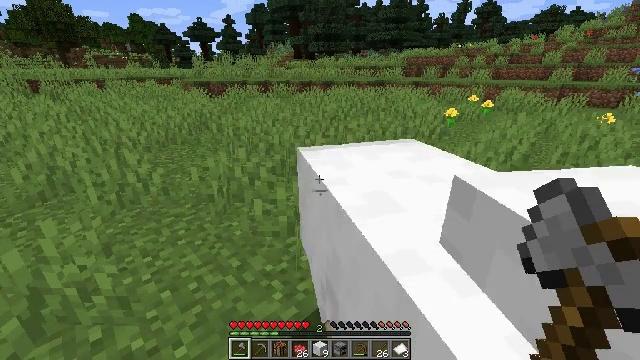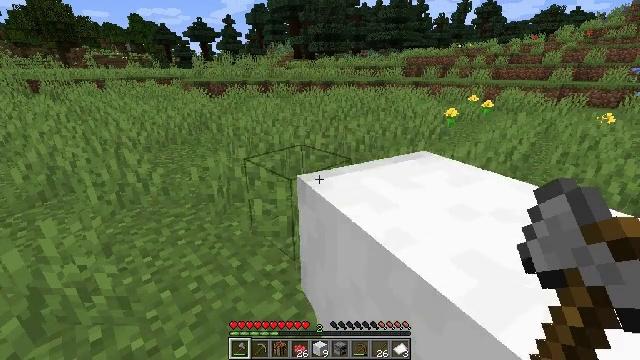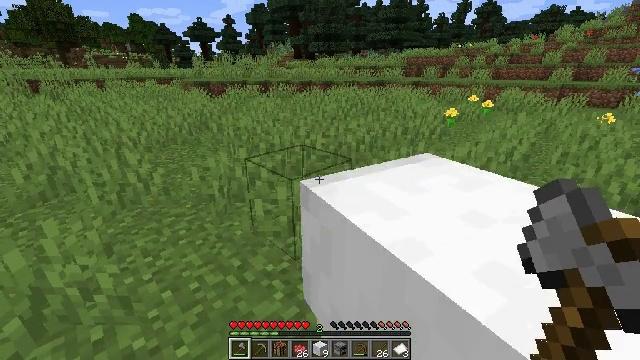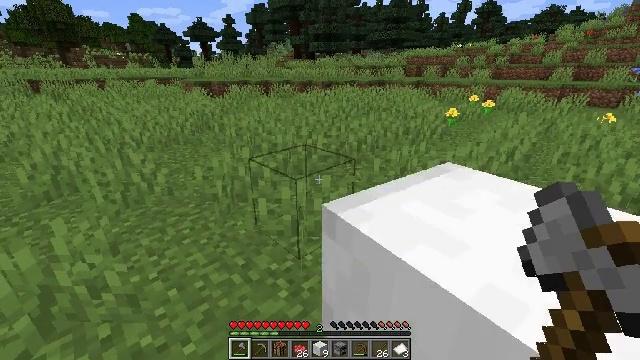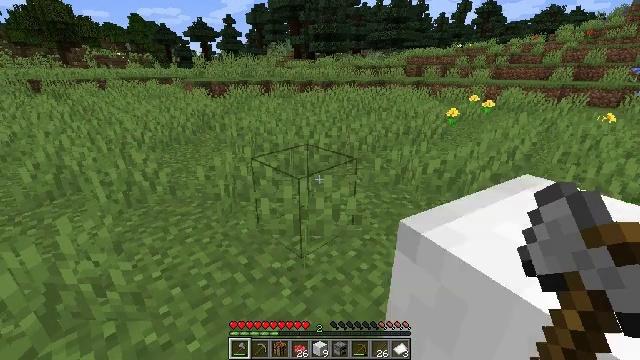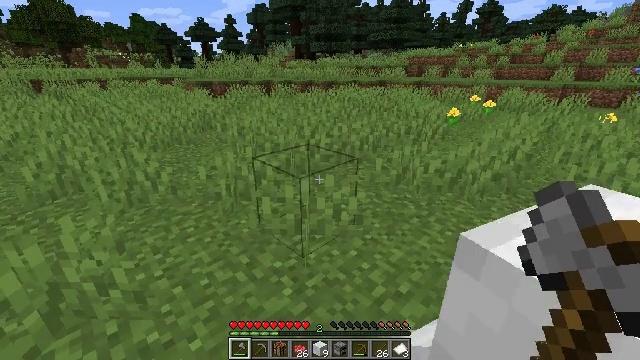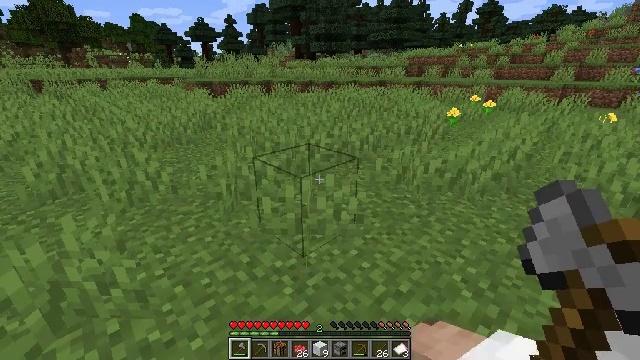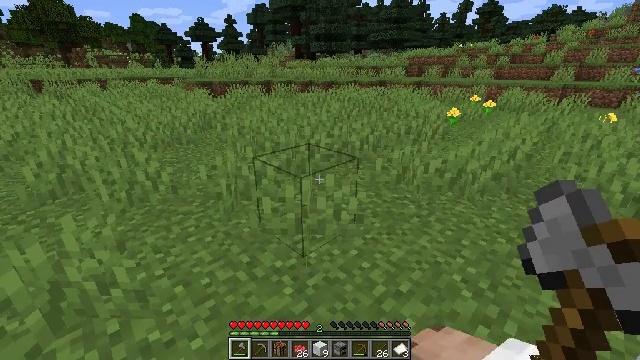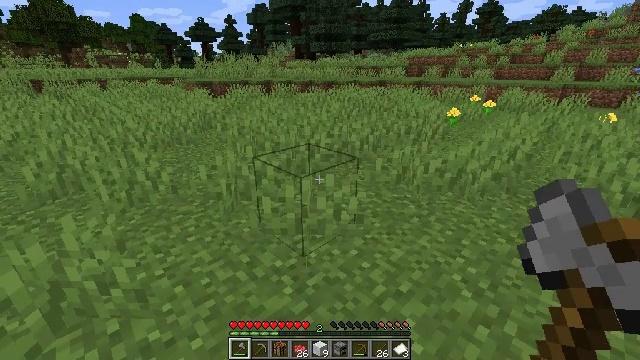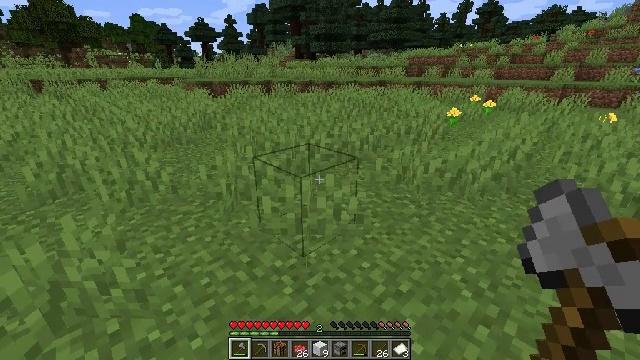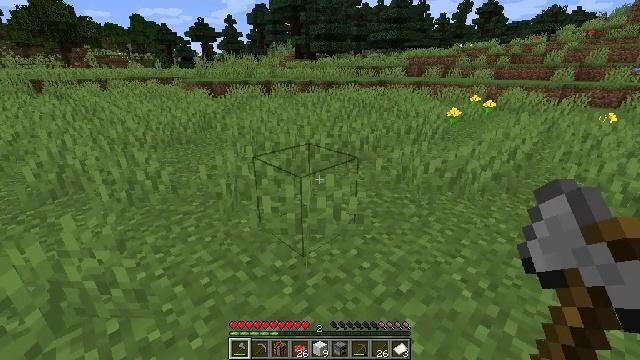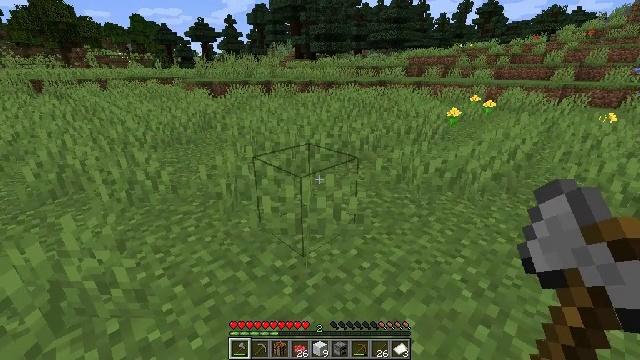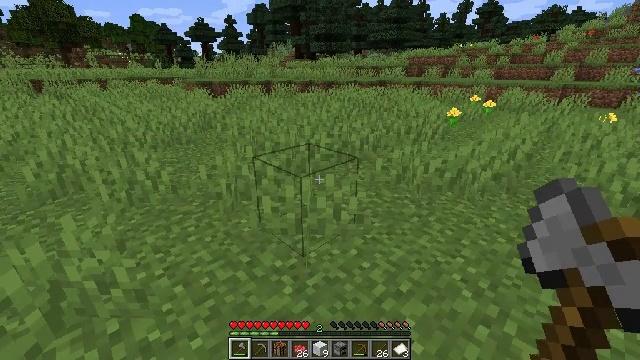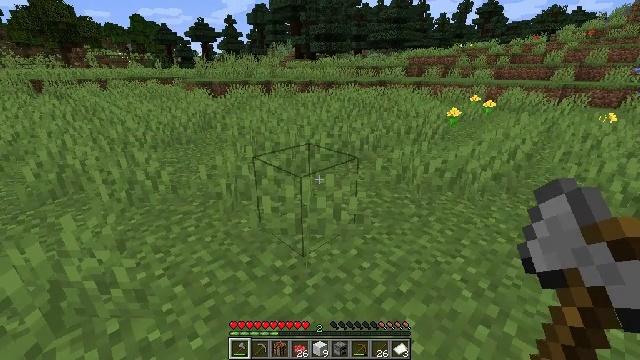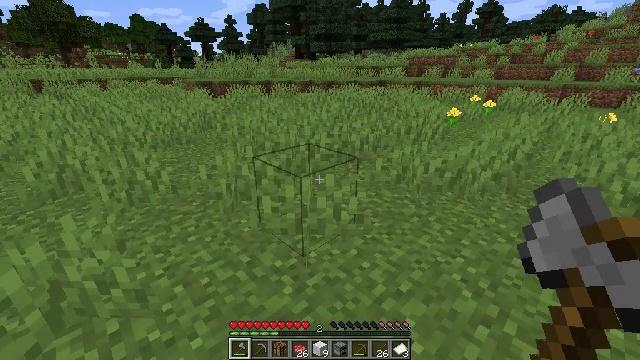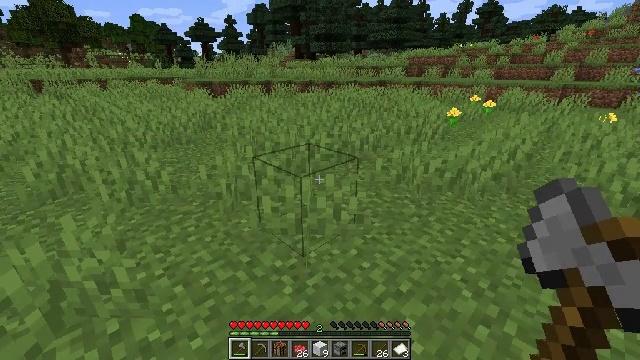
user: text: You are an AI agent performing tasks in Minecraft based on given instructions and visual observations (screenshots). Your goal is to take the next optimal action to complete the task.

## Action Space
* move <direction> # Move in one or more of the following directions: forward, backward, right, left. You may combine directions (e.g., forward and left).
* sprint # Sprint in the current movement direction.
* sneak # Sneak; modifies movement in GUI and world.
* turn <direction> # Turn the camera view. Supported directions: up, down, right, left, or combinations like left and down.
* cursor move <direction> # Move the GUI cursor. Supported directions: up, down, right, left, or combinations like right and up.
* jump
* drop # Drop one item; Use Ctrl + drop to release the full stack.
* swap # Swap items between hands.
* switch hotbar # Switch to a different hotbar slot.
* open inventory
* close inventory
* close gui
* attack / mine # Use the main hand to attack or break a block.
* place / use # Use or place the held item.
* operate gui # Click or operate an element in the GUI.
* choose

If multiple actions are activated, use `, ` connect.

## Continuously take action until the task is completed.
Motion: motion action
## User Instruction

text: Kill mobs.
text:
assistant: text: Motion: no_op
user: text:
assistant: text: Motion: no_op
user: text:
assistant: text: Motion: no_op
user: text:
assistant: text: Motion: no_op
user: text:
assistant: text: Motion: no_op
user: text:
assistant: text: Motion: no_op
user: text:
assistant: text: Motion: no_op
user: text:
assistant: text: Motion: no_op
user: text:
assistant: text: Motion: no_op
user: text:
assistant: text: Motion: no_op
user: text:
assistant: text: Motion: no_op
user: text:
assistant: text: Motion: no_op
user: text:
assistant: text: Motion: no_op
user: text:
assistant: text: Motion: no_op
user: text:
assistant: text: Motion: no_op
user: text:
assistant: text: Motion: no_op
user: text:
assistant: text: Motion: turn right
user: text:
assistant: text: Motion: turn right and up
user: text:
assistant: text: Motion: turn right and down
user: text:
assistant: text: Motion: turn right and down
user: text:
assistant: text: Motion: turn right and up
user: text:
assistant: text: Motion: turn right and up
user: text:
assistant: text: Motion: turn right and up
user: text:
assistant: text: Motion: turn up
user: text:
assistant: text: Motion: no_op
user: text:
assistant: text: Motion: no_op
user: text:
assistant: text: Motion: turn right
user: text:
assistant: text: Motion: no_op
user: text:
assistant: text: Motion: turn right
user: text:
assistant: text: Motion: turn right